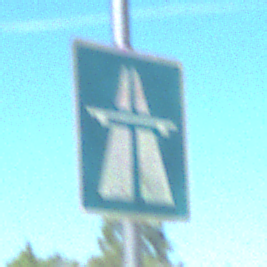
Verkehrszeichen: Autobahn
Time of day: Midday
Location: Outdoor (Special)
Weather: PartlyCloudy
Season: NotSpecified
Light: Natural